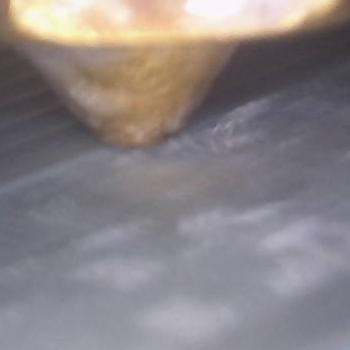
Flow rate: 35%